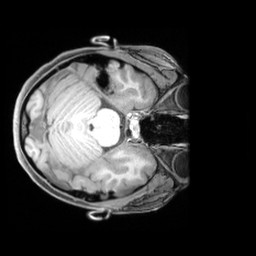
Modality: T1w
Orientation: axial
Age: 20
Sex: female
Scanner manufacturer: siemens
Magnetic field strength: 3 T
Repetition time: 1.97 s
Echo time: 0.00206 s